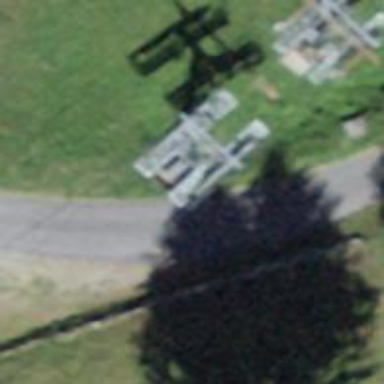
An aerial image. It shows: Pylon for aerialway.